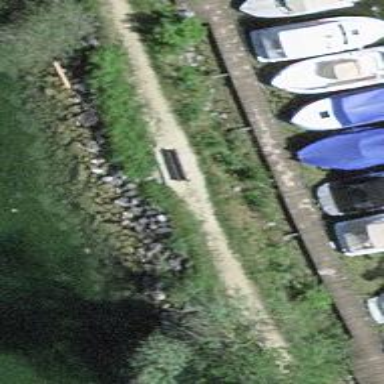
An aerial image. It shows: Bench for seating.